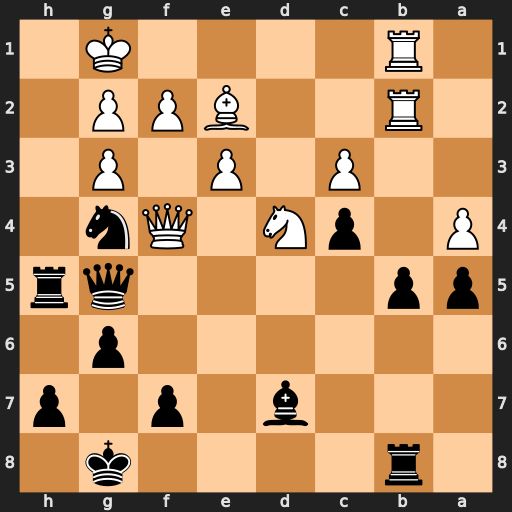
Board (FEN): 1r4k1/3b1p1p/6p1/pp4qr/P1pN1Qn1/2P1P1P1/1R2BPP1/1R4K1
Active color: b
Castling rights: -
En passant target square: -
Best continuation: Rh1+ Kxh1 Qh5+ Kg1 Qh2+ Kf1 Qh1#